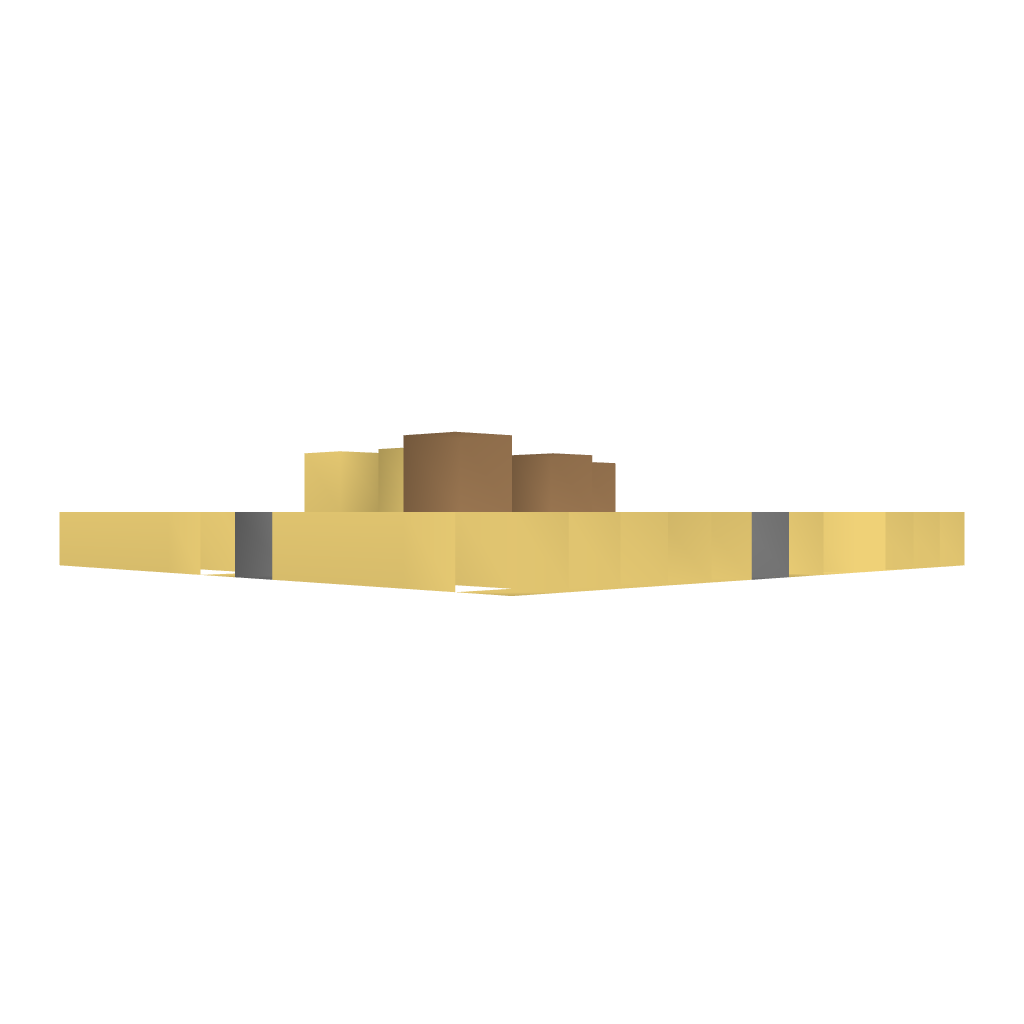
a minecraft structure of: Map teleportation System bad low quality